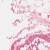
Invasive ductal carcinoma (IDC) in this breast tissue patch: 0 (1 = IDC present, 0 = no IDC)